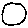
Label: circle